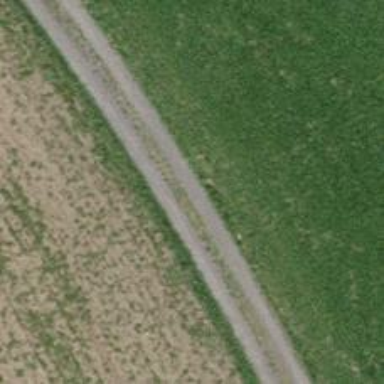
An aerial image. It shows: Track road with grade3 tracktype.